Question: I'm making a poker odds calculator in Java. My desired layout is something like this(labels showing the odds below each player now shown)

The rectangles above the table are all Card objects extending JButton. The rectangles under the players and on the table are Card objects too. The new hand shape is as normal JButton. Dead cards are also Card objects. The table itself is a JLabel. I read about the different layouts but I don't know which one to use (for the JFrame and JPanel). As you can see I also need to place some components on top of each other. What the best way to setup the layout here? Multiple panels, null layout?
Below the code where you can see how I create a 'Card' and add it (I do this 52x). And you can see how I add the table and the player 1 spot 1 'Card'
'''
public class OddsCalculator extends JFrame{
JPanel cardsPanel;
JLabel tablePicture;
Card aceClubs;
Card kingClubs;
Card queenClubs;
Card jackClubs;
Card tenClubs;
Card nineClubs;
Card eightClubs;
Card sevenClubs;
Card sixClubs;
Card fiveClubs;
Card fourClubs;
Card threeClubs;
Card twoClubs;
//spades
Card aceSpades;
Card kingSpades;
Card queenSpades;
Card jackSpades;
Card tenSpades;
Card nineSpades;
Card eightSpades;
Card sevenSpades;
Card sixSpades;
Card fiveSpades;
Card fourSpades;
Card threeSpades;
Card twoSpades;
//hearts
Card aceHearts;
Card kingHearts;
Card queenHearts;
Card jackHearts;
Card tenHearts;
Card nineHearts;
Card eightHearts;
Card sevenHearts;
Card sixHearts;
Card fiveHearts;
Card fourHearts;
Card threeHearts;
Card twoHearts;
//diamonds
Card aceDiamonds;
Card kingDiamonds;
Card queenDiamonds;
Card jackDiamonds;
Card tenDiamonds;
Card nineDiamonds;
Card eightDiamonds;
Card sevenDiamonds;
Card sixDiamonds;
Card fiveDiamonds;
Card fourDiamonds;
Card threeDiamonds;
Card twoDiamonds;
Card playerOneCardOne;
public OddsCalculator(){
initUI();
}
public void initUI() {;
setLayout(new FlowLayout(FlowLayout.LEFT));
cardsPanel = new JPanel(new FlowLayout(FlowLayout.LEFT));
tablePicture = new JLabel(new ImageIcon(this.getClass().getResource(Constants.POKERTABLE_ICON)));
aceClubs=new Card();
kingClubs=new Card();
queenClubs=new Card();
jackClubs=new Card();
tenClubs=new Card();
nineClubs=new Card();
eightClubs=new Card();
sevenClubs=new Card();
sixClubs=new Card();
fiveClubs=new Card();
fourClubs=new Card();
threeClubs=new Card();
twoClubs=new Card();
aceSpades=new Card();
kingSpades=new Card();
queenSpades=new Card();
jackSpades=new Card();
tenSpades=new Card();
nineSpades=new Card();
eightSpades=new Card();
sevenSpades=new Card();
sixSpades=new Card();
fiveSpades=new Card();
fourSpades=new Card();
threeSpades=new Card();
twoSpades=new Card();
aceHearts=new Card();
kingHearts=new Card();
queenHearts=new Card();
jackHearts=new Card();
tenHearts=new Card();
nineHearts=new Card();
eightHearts=new Card();
sevenHearts=new Card();
sixHearts=new Card();
fiveHearts=new Card();
fourHearts=new Card();
threeHearts=new Card();
twoHearts=new Card();
aceDiamonds=new Card();
kingDiamonds=new Card();
queenDiamonds=new Card();
jackDiamonds=new Card();
tenDiamonds=new Card();
nineDiamonds=new Card();
eightDiamonds=new Card();
sevenDiamonds=new Card();
sixDiamonds=new Card();
fiveDiamonds=new Card();
fourDiamonds=new Card();
threeDiamonds=new Card();
twoDiamonds=new Card();
playerOneCardOne=new Card();
//setLayout(new FlowLayout(FlowLayout.LEFT));
cardsPanel.setPreferredSize(new Dimension(1200,800));//was 1000/600
getContentPane().add(cardsPanel);
//setSize(1000,1600);
setDefaultCloseOperation(EXIT_ON_CLOSE);
aceClubs.suit=Constants.CARD_SUIT_CLUBS;
aceClubs.kind=Constants.CARD_KIND_ACE;
aceClubs.iconPath=Constants.ACE_CLUBS_ICON;
aceClubs.setIcon(new javax.swing.ImageIcon(this.getClass().getResource(aceClubs.iconPath)));
aceClubs.setBorder(null);
aceClubs.setContentAreaFilled(false);
aceClubs.addMouseListener(new java.awt.event.MouseAdapter() {
public void mouseClicked(java.awt.event.MouseEvent evt) {
MouseClicked(evt);
}
});
cardsPanel.add(aceClubs);
cardsPanel.add(tablePicture); //add the table
//PLAYER 1 CARD SPOTS
playerOneCardOne.iconPath=Constants.CARD_BACKSIDE;
playerOneCardOne.setIcon(new javax.swing.ImageIcon(this.getClass().getResource(playerOneCardOne.iconPath)));
playerOneCardOne.setBorder(null);
playerOneCardOne.setContentAreaFilled(false);
playerOneCardOne.setLocation(new Point(100,100));
cardsPanel.add(playerOneCardOne);
}
private void MouseClicked(java.awt.event.MouseEvent evt) {
JButton b=(JButton)evt.getSource();
System.out.println("Location: "+b.getLocation());
b.setVisible(false);
}
public static void main(String[] args) {
OddsCalculator oc=new OddsCalculator();
oc.setVisible(true);
oc.pack();
}
}
'''
Card.cs
'''
public class Card extends JButton{
int suit;
int kind;
boolean known;
String iconPath;
}
'''
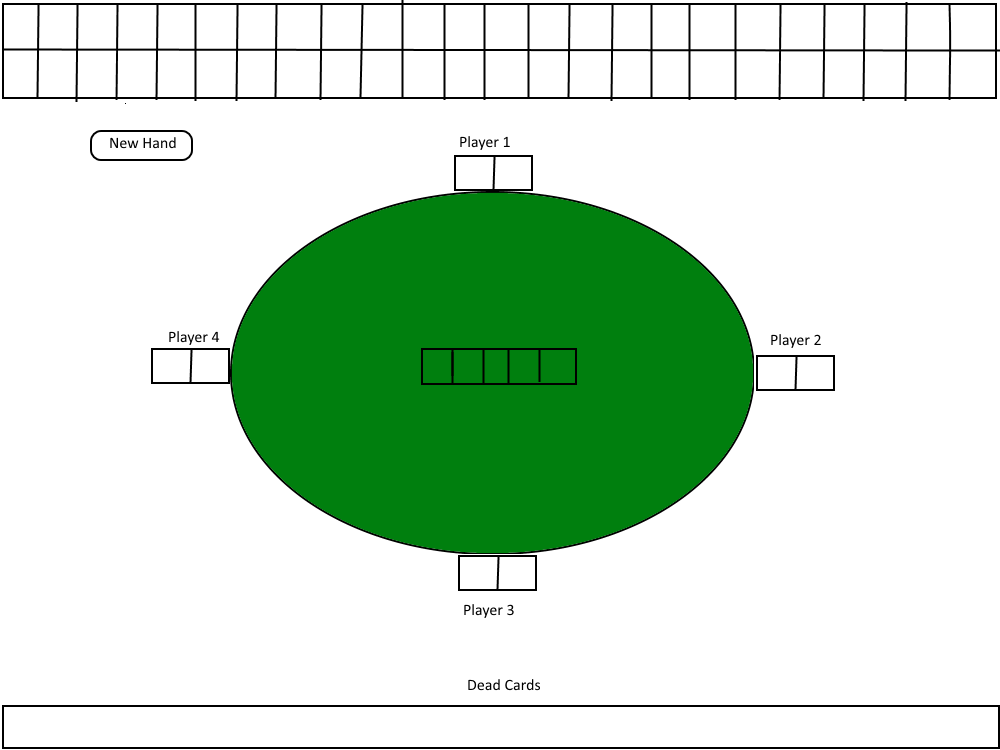
Answer: Use a 'BorderLayout', 'b1', with the cards in the top pane ('PAGE_START'), dead cards in the bottom pane ('PAGE_END') and a 'BorderLayout', b2, in the center ('CENTER') pane. The left and right panes of 'b1' will be empty.
Place the table in the center pane of 'b2', and the players in the top, bottom, left ('LINE_START') and right ('LINE_END') panes.
Place the "New Hand" widget by adding an appropriate layoutmanager to the 'b2.LINE_START' pane. 'GridLayout' or 'GridBagLayout' will probably be a good choice.
I have used the AWT/Swing names for the layout managers. If you opt to use JavaFX instead, simply switch to the JavaFX equivalents:
AWT: 'BorderLayout' = JavaFX: 'BorderPane'
AWT: 'GridLayout'/'GridBagLayout' = JavaFX: 'GridPane'
In JavaFX, use a 'StackPane' to place widgets on top of each other.
Links:
<URL>
<URL>